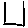
Label: square